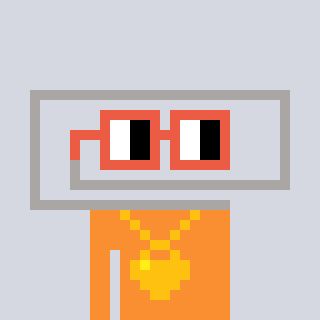
a pixel art character with square orange glasses, a paperclip-shaped head and a orange-colored body on a cool background